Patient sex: M
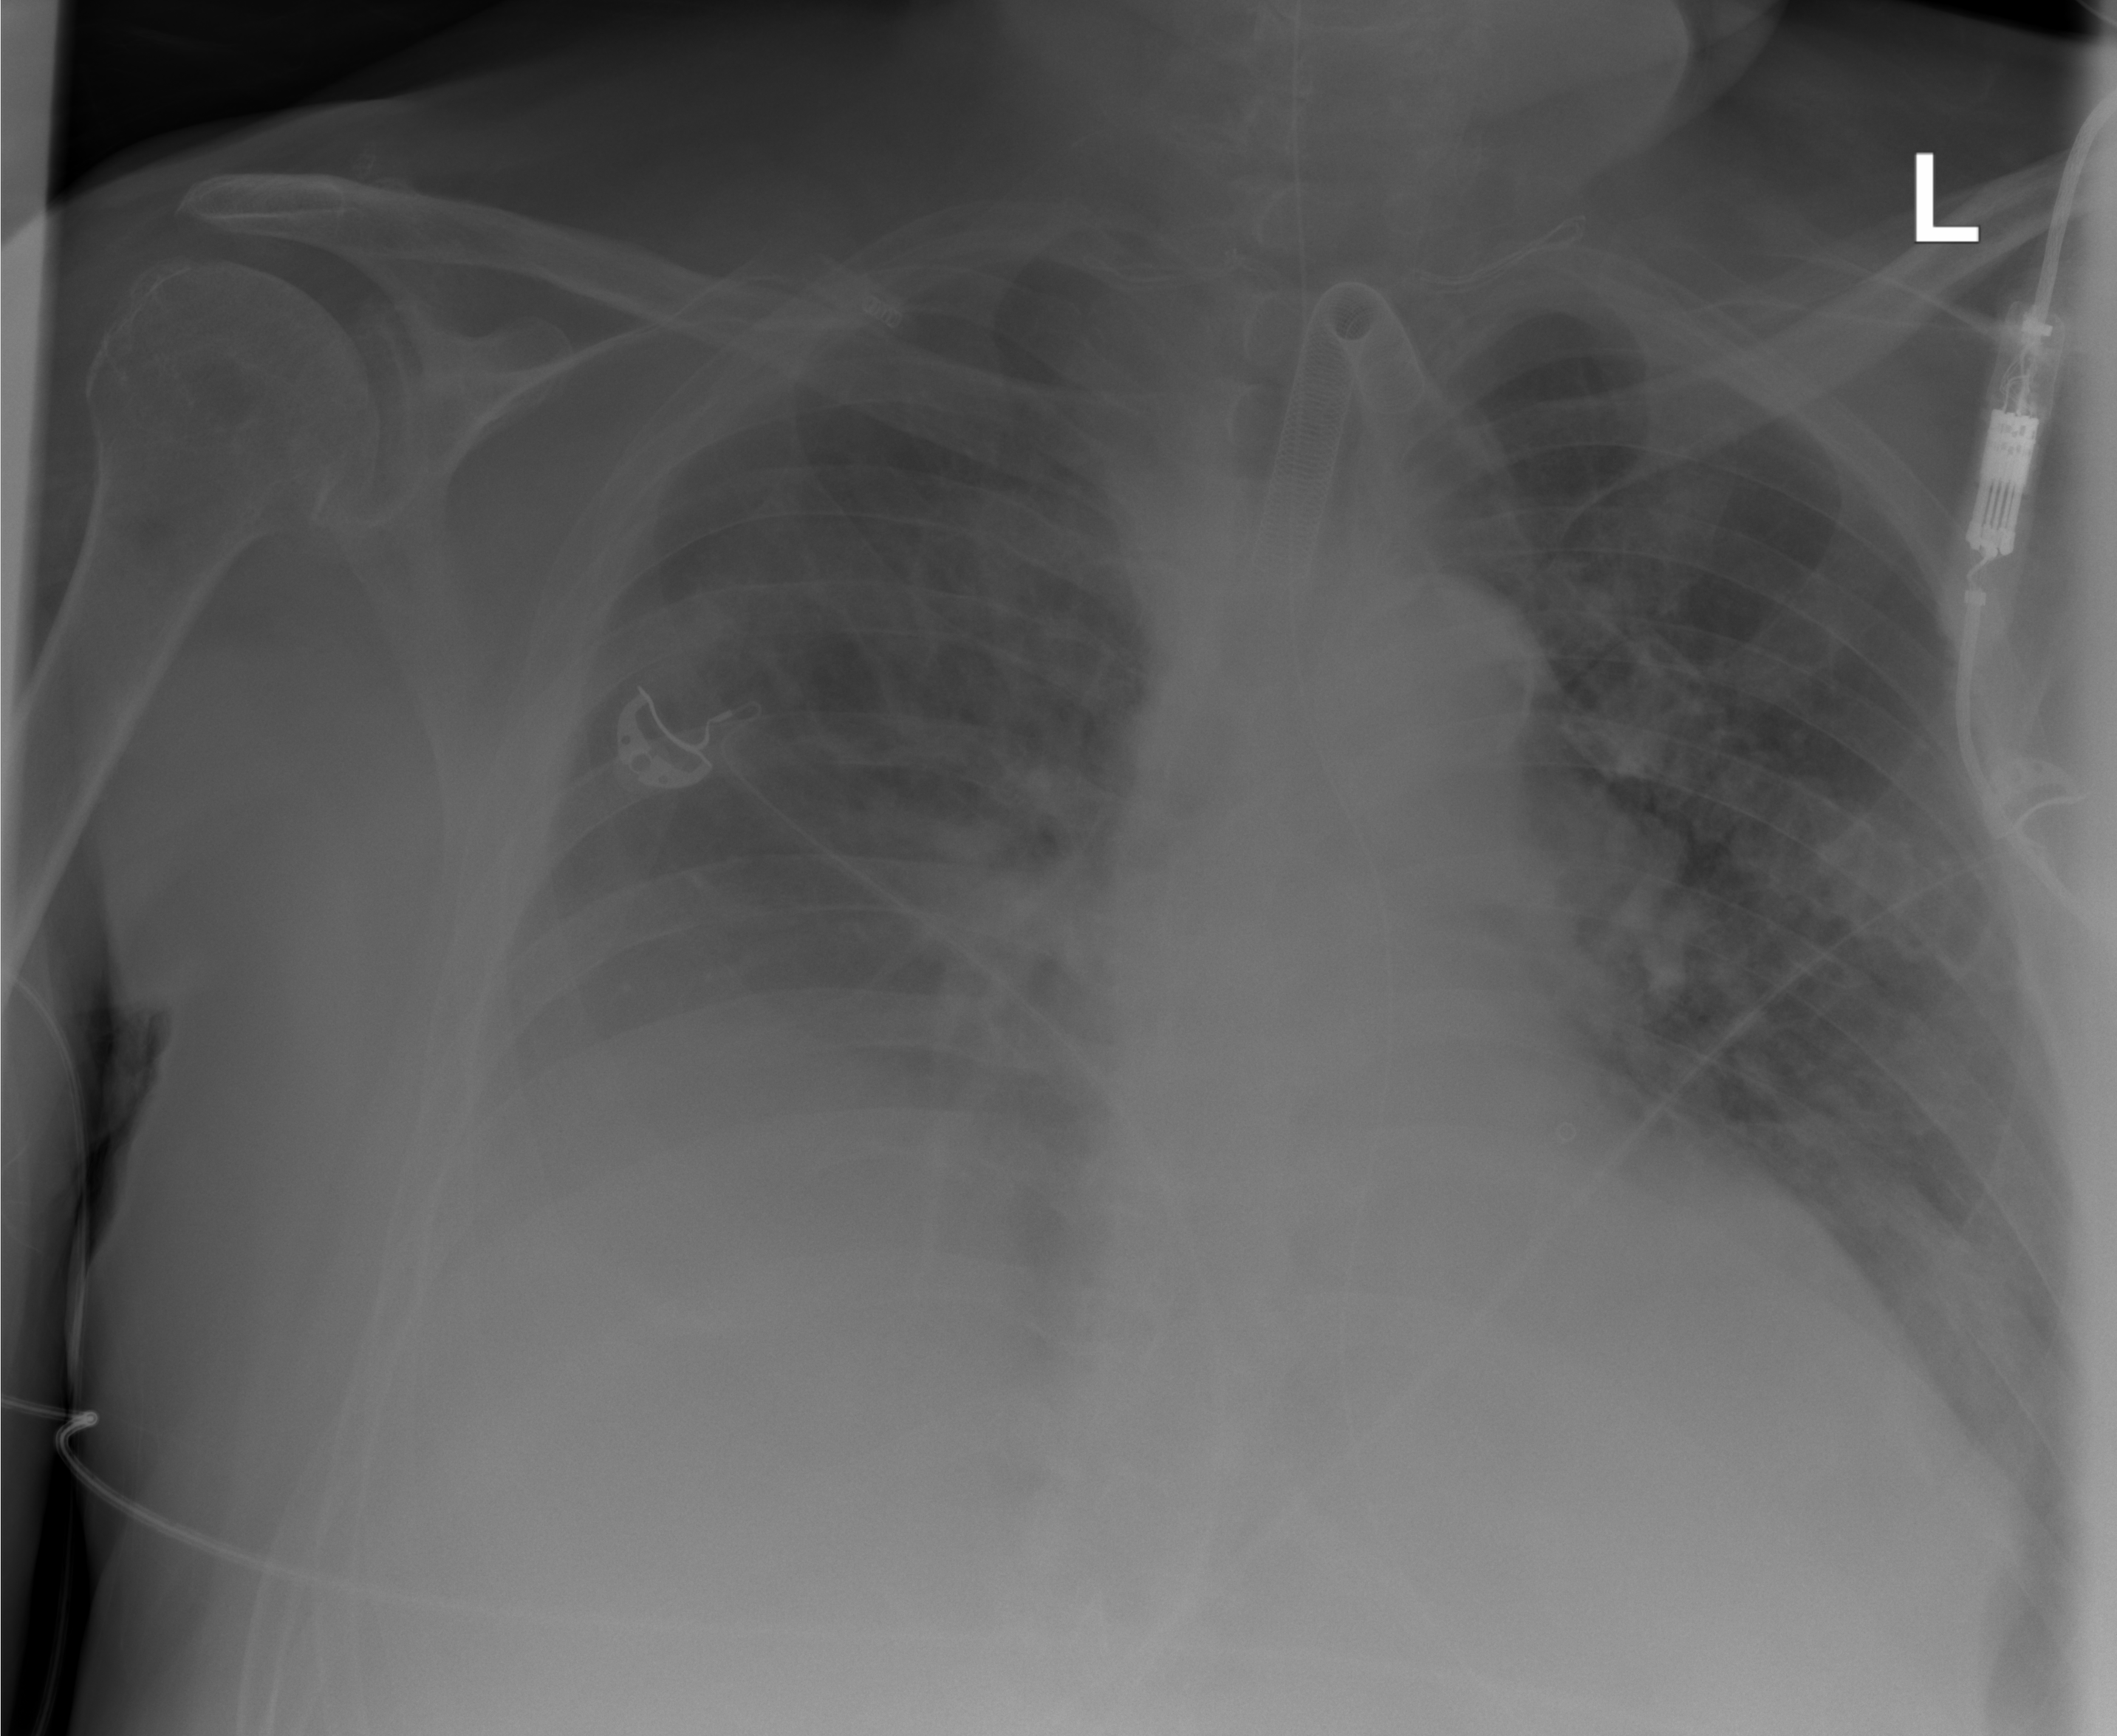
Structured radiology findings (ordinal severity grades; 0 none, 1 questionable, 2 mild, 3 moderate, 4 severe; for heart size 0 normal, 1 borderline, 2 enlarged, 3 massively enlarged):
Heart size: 0
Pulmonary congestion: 0
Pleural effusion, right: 3
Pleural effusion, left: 1
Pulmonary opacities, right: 0
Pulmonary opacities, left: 0
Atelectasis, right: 2
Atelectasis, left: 2